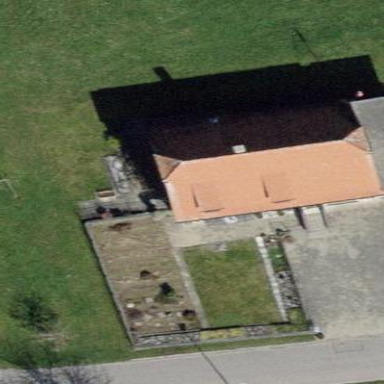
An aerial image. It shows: Building with tiled roof.